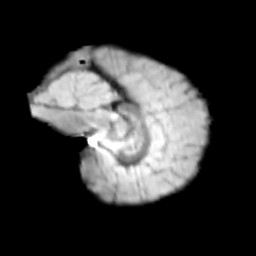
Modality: T2w
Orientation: sagittal
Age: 10
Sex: male
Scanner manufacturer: siemens
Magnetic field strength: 3 T
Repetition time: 3.8 s
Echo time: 0.07 s